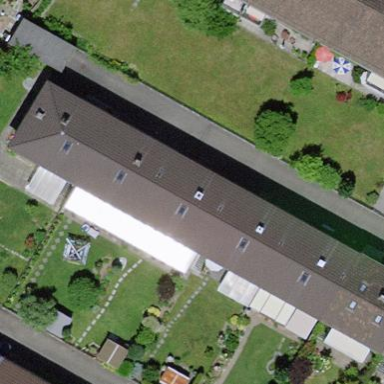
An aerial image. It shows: Residential building with gabled roof covered in roof tiles.